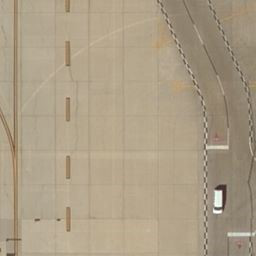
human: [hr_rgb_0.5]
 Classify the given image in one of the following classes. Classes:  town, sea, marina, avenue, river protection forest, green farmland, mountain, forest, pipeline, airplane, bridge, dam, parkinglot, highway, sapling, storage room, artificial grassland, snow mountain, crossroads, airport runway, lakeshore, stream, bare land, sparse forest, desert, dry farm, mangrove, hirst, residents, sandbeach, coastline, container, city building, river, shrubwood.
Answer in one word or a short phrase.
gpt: airport runway